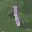
Label: 1